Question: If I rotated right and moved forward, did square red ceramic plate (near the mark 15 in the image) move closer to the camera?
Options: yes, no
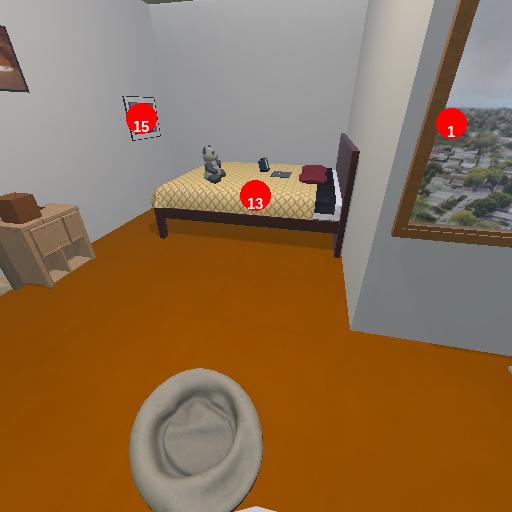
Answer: yes